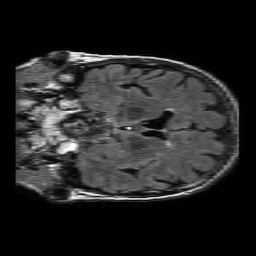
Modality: FLAIR
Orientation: coronal
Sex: female
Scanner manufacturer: philips
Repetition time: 11 s
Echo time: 0.125 s